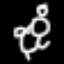
Label: angel